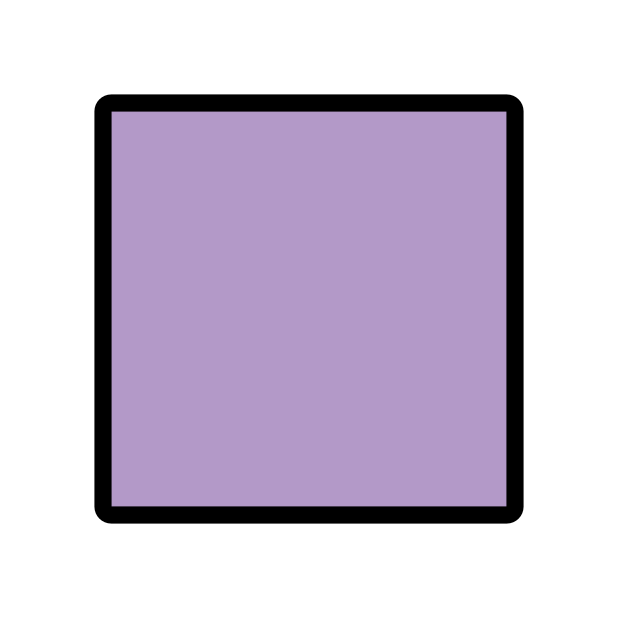
purple square